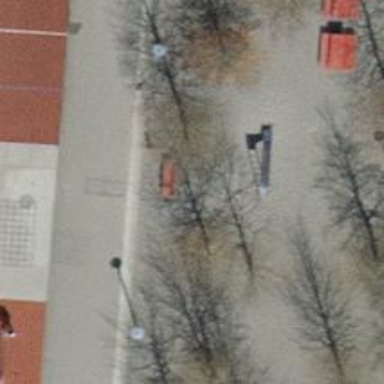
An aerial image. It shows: Urban tree with broadleaved foliage. It belongs to the genus Fagus.